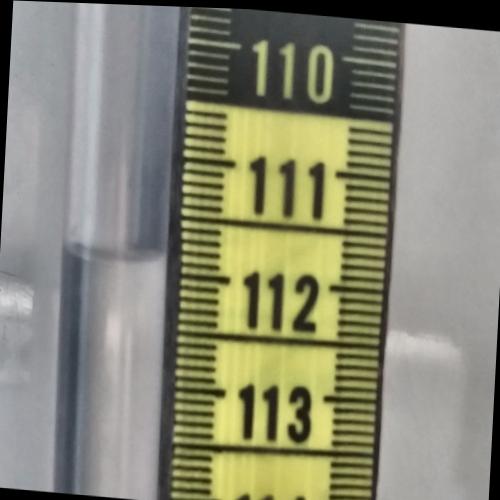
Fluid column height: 111.9 cm